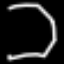
Label: octagon